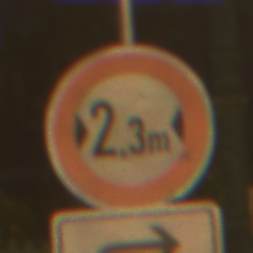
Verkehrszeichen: TatsaechlicheBreite2Komma3
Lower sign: RichtungsangabeDurchPfeile5
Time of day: Night
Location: Outdoor (Urban)
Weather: Clear
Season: NotSpecified
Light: Artificial